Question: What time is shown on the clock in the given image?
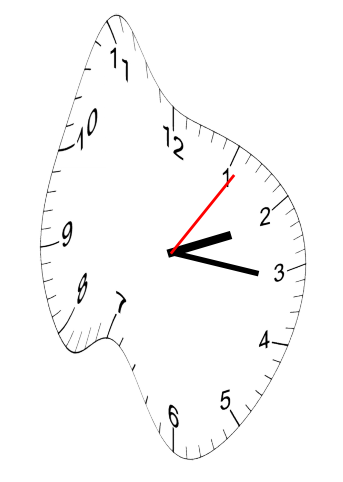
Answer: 02:16:06